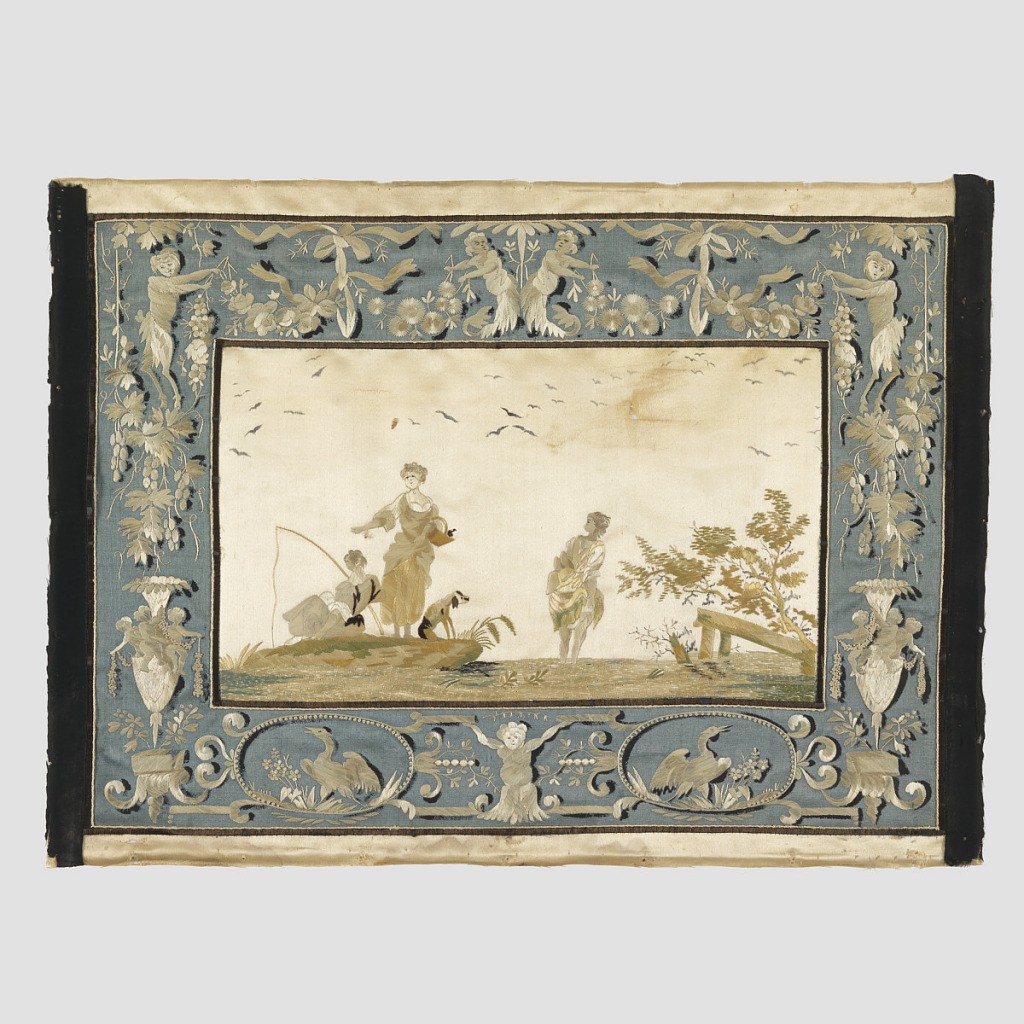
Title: Embroidered picture
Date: late 18th century
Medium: silk Technique: satin weave, embroidered with silk floss and hand-painted
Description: Landscape showing a stream with rocks, trees, grass and a bridge; two women fishing, one wading in the stream. In a border of blue satin with urns, vines, birds in oval medallions, scrolls, etc.